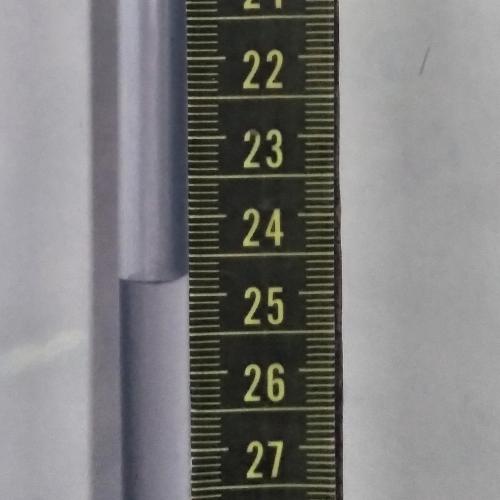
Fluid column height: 24.8 cm